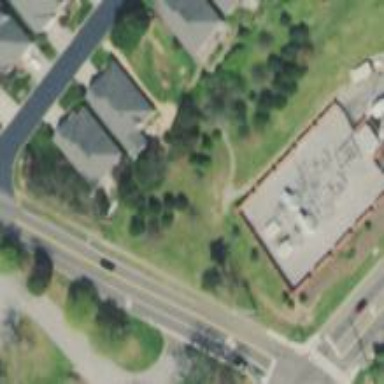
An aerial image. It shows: Power substation.